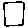
Label: square